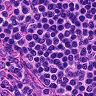
Metastatic tissue present: no